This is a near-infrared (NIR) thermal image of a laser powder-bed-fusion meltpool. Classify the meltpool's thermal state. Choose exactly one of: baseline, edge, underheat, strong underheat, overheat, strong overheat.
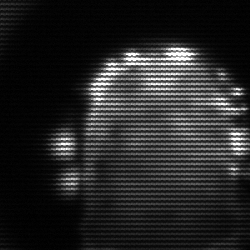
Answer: baseline